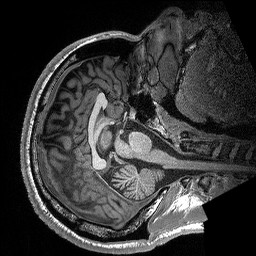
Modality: T1w
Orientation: axial
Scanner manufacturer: siemens
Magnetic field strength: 3 T